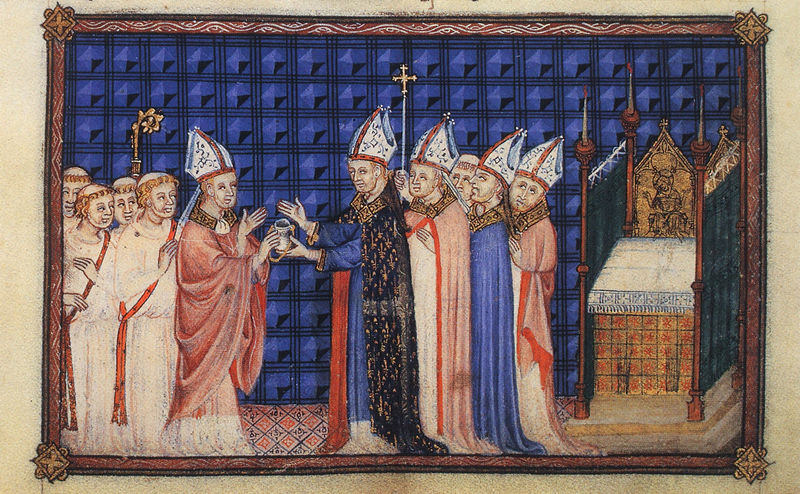
Titel: Buch zur Krönung Charles V von Frankreich/ Coronation Book of Charles V of France
Institution: British Library
Schlagwörter: blau, gemälde, umhang, weiß, hüte, stuhl, rot, muster, bärte, mützen, bibel, bärtig, hände, kirche, gewand, gold, kelch, krug, schärpe, stab, bischof, papst, thron, polster, karos, buch, kreuz, religion, geben, druck, illustration, kardinal, tron, geschenk, buchseite, pergament, rauten, besuch, prister, mittelalter, priester, bischöfe, mitra, mönche, tiara, umhänge, übergabe, balu, kassetten, heilige, hirtenstab, miniatur, and, tonsur, kiche, weihe, bischofsstab, kippa, buchmalerei, mitren, bischofsmütze, königsblau, bischöffe, kloster bischöfe klerikal unterwerfung